Question: I'm trying to create the following effect using CSS3 (targeting Chrome only). Essentially I want a numbered '<ol>' element which contains one radio button and one label. The aim is to get the list number, the radio & the label to all align in the center:

This is my markup:
'''
<ol>
<li>
<div class="wrapper">
<div class="left">
<input type="radio" />
</div>
<div class="right">
<label>Some really long text here that overlaps a few lines. Some really long text here that overlaps a few lines. Some really long text here that overlaps a few lines. Some really long text here that overlaps a few lines</label>
</div>
</div>
</li>
</ol>
'''
And the CSS I have so far:
'''
.wrapper {
display: flex
}
.left {
width: 50px;
position: relative;
}
.right {
flex: 1;
}
input {
width: 16px;
height: 16px;
position: absolute;
top: 50%;
margin-top: -8px;
}
'''
And a <URL> of the above.
I've tried using floats (which breaks the '<ol>' numbering), I've tried using wrapping divs and different display types ('table'/'table-cell') and I've landed at my closest effort yet by using 'flex'.
The problem is I still can't get the list number to line up with the radio buttons. It always aligns to the top of the '<li>' (along with some random whitespace which I can't figure out).
I'm open to using to create the desired effect shown in the image. Even Javascript/jQuery. But only if a pure CSS option is not possible.
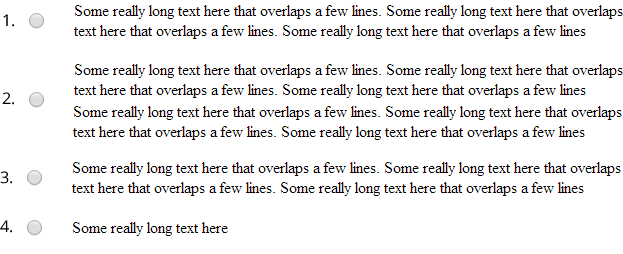
Answer: Do you really need all those 'div's' inside your 'li'? if not, it's all a matter of 'vertical-align' and setting the 'width' of the elements inside.
You could rewrite your html to:
'''
<ol>
<li>
<input type="radio" />
<label>Some really long text here that overlaps a few lines. Some really long text here that overlaps a few lines. Some really long text here that overlaps a few lines. Some really long text here that overlaps a few lines</label>
</li>
</ol>
'''
and css to:
'''
li input {
vertical-align: text-bottom;
display:inline-block;
width:5%;
}
li label {
vertical-align: middle;
display:inline-block;
width:90%;
}
'''
Here is a demo <URL>